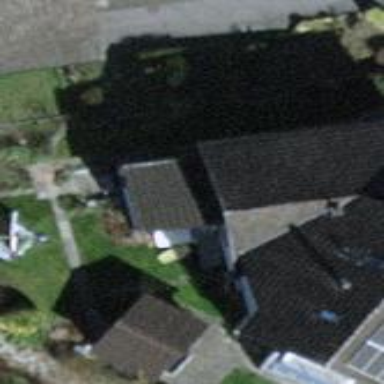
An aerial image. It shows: Semidetached house.